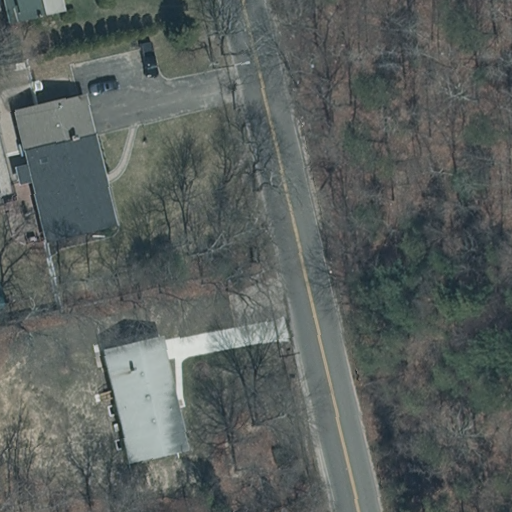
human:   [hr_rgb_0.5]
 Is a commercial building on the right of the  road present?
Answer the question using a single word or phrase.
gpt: no

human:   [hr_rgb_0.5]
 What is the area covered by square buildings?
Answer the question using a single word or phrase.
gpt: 0m2

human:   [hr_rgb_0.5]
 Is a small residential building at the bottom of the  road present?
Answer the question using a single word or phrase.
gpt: no

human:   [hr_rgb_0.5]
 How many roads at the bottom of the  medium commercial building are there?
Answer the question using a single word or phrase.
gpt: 1

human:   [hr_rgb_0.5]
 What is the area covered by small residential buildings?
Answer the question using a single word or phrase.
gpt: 0m2

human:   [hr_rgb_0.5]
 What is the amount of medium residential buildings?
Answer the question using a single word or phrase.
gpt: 2

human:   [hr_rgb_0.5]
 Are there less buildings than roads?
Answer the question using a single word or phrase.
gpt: no

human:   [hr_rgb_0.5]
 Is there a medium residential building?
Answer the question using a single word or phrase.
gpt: yes

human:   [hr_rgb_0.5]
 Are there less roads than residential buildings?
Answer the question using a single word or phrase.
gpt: yes

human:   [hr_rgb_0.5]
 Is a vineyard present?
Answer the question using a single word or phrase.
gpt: no

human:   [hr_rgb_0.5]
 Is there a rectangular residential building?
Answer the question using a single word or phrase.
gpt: yes

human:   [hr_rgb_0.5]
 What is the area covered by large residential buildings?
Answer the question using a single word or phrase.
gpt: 0m2

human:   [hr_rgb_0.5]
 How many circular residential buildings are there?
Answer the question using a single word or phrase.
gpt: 0

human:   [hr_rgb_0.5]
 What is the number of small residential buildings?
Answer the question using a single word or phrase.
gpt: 0

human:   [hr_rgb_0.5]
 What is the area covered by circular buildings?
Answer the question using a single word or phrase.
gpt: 0m2

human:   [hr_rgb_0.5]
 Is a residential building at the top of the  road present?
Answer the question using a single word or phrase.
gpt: yes

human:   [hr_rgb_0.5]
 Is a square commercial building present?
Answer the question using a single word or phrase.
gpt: no

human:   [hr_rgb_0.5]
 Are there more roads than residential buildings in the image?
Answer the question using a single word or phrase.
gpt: no

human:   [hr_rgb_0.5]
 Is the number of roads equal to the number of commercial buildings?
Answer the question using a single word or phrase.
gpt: yes

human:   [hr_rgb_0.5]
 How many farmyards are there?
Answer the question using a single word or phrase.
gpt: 0

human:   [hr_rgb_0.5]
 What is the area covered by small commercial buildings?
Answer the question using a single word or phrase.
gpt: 0m2

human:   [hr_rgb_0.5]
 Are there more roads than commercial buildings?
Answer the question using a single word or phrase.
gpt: no

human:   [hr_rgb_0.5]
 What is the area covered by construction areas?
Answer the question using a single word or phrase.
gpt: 0m2

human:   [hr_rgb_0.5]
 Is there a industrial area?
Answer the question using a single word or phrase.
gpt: no

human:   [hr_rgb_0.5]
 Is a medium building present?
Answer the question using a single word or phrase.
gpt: yes

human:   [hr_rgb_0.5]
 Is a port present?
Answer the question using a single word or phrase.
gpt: no

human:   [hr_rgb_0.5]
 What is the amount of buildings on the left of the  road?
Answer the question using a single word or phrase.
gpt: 3

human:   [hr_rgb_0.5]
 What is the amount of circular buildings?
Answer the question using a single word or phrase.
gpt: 0

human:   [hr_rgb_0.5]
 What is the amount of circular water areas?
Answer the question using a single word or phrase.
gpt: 0

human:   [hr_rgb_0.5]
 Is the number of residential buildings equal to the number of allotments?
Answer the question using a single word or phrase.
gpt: no

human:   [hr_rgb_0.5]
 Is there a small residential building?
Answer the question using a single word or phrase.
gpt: no

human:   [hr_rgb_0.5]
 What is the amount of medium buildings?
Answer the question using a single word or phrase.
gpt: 3

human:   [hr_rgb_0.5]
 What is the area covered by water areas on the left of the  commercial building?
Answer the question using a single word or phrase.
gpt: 0m2

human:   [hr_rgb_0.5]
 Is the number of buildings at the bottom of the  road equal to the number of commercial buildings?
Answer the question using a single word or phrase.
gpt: yes

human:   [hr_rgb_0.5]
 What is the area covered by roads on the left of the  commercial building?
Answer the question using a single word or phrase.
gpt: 0m2

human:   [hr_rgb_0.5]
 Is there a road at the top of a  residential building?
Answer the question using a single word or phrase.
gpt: no